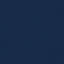
Land use / land cover class: SeaLake